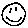
Label: smiley face